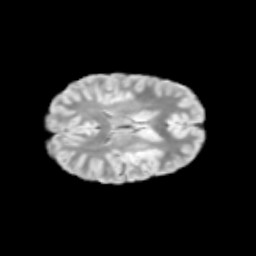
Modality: T2w
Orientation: axial
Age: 10
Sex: male
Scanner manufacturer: siemens
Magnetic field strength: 3 T
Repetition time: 3.8 s
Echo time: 0.07 s